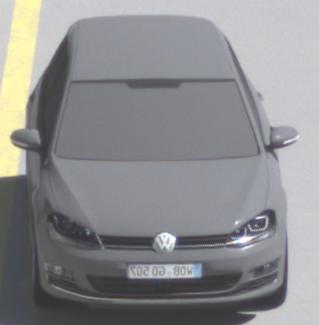
Make: VW
Model: Golf 1.2 TSI BMT
Detailed model: Golf (VII)
Model produced from: 2012/11
Model produced until: 2014/05
Doors: 3
Color: gray
Road condition: wet road
Daytime: midday
Contrast: high contrast